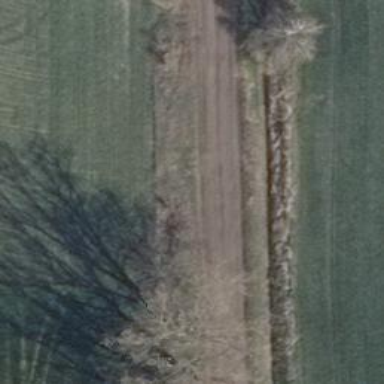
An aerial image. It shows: Row of trees in natural setting.